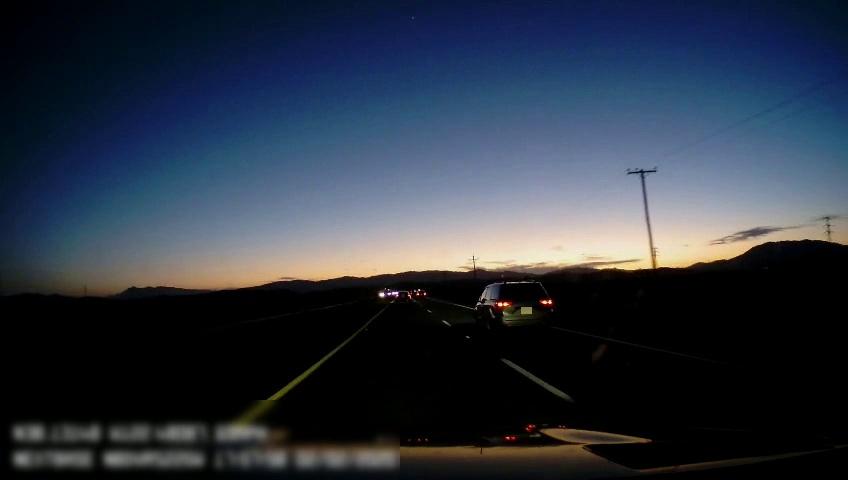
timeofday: Dusk/Dawn/Twilight
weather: Sunny
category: Drivable Space
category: Vehicles | SUV
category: Vehicles | SUV
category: Vehicles | SUV
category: Lanes | Alternate Lane
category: Lanes | Current Lane
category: Lanes | Current Lane